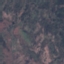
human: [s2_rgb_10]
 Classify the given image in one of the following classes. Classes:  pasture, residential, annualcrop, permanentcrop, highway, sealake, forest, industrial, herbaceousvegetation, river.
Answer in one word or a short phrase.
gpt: HerbaceousVegetation